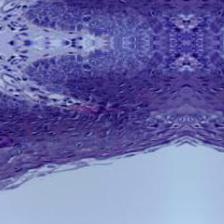
Diagnosis: Normal